Field crop: tomato
Growth stage: 1
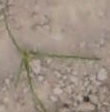
Species: cyperus